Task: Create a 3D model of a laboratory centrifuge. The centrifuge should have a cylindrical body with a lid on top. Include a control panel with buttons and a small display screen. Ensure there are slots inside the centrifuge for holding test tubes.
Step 410:
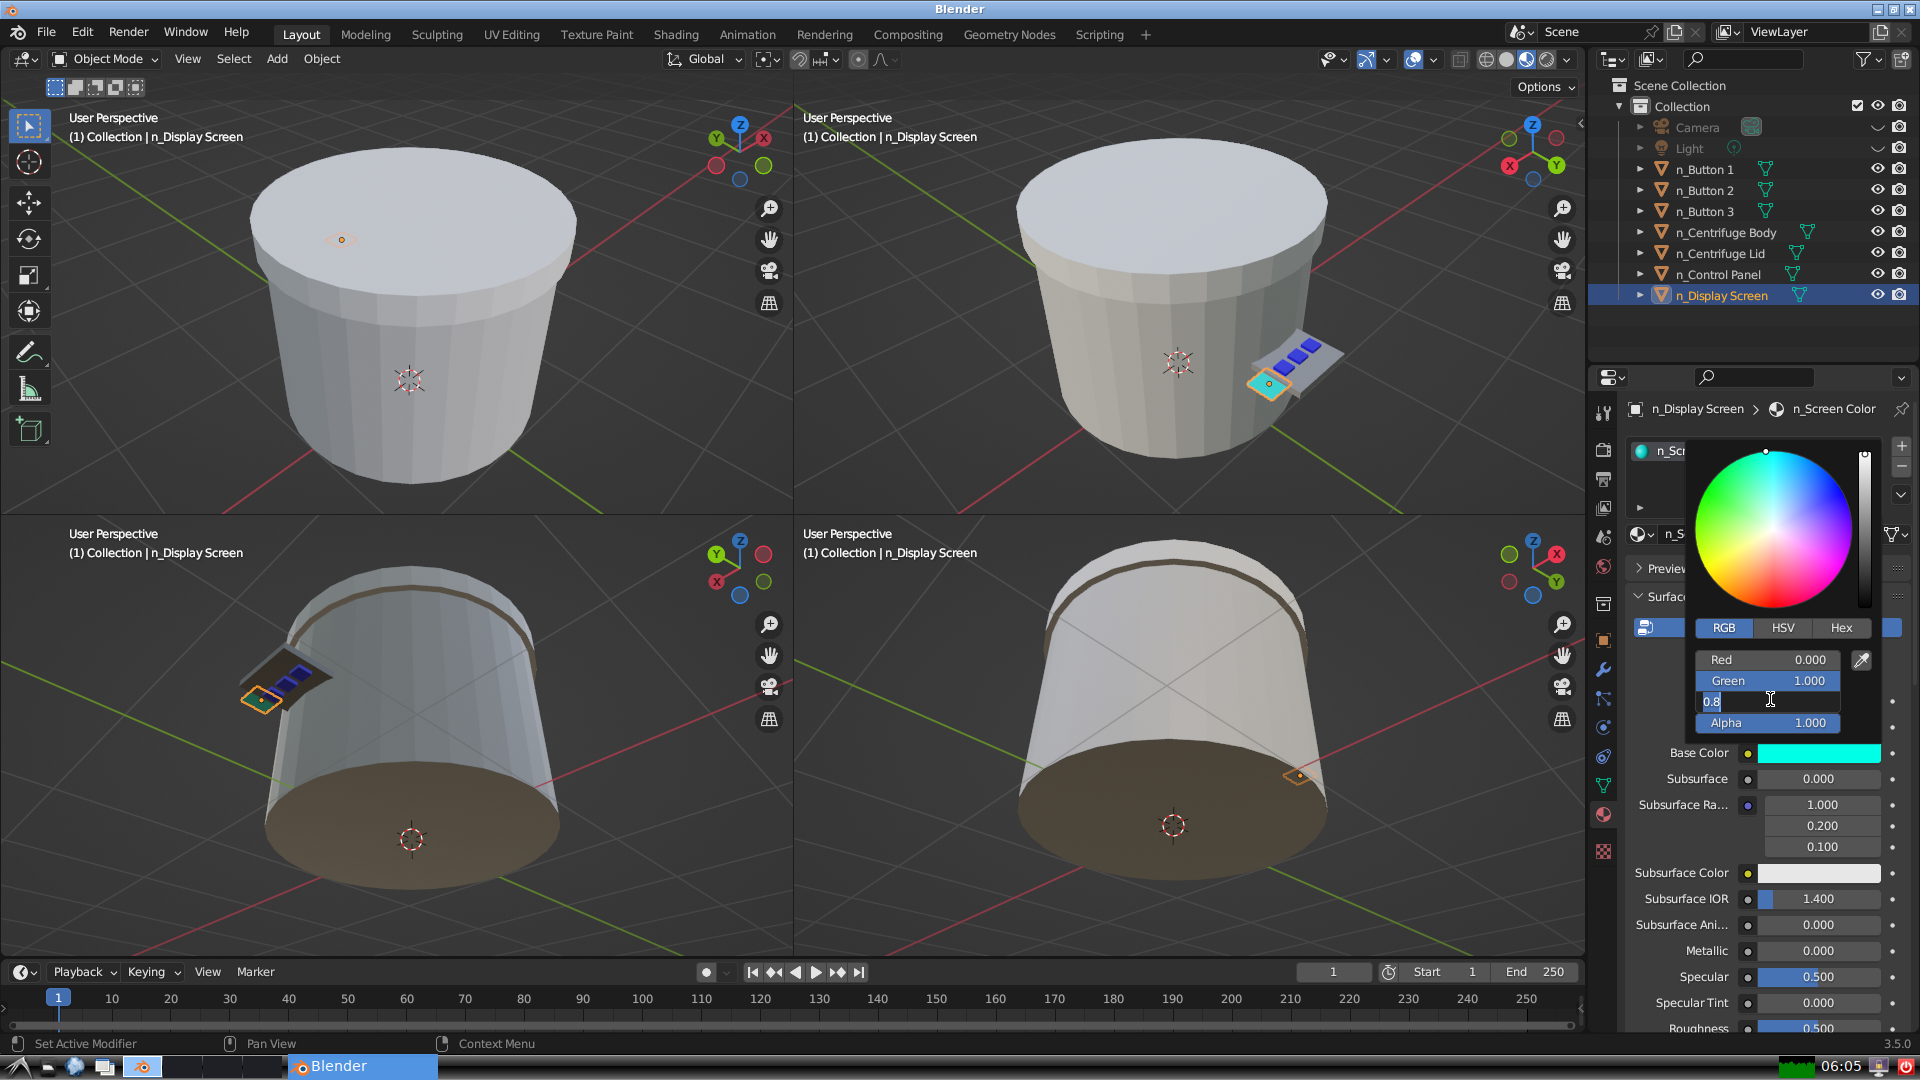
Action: input_text: 0.0